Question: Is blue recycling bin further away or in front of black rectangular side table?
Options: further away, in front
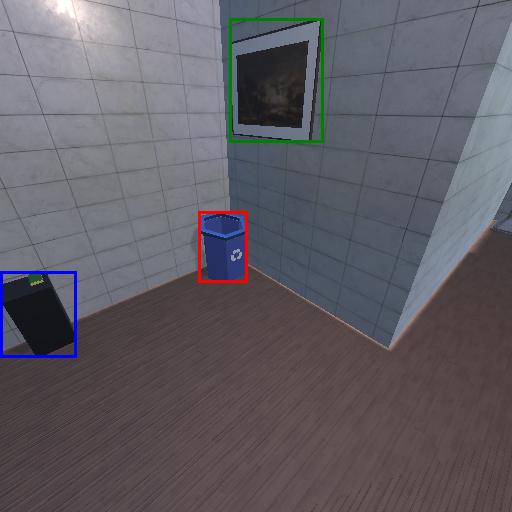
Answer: further away